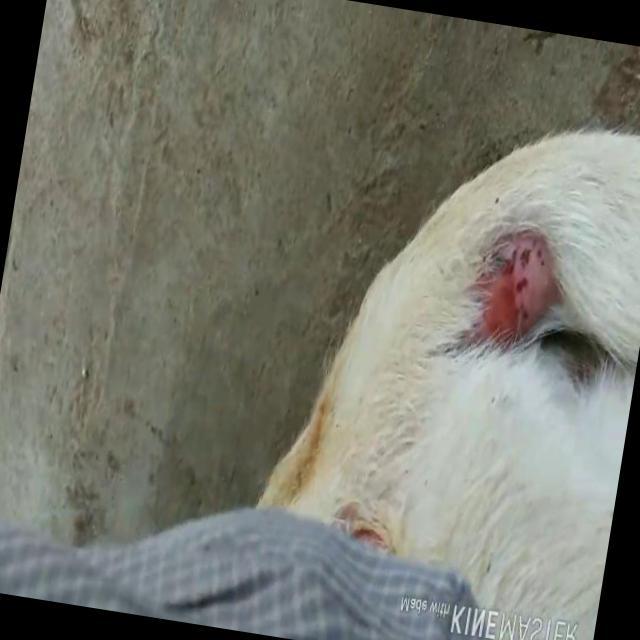
Canine dermatitis — inflammation of the skin presenting with erythema, pruritus, papules, and excoriation. May be allergic, contact, or atopic in origin.